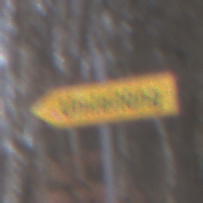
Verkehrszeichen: UmleitungswegweiserLinksweisend
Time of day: Midday
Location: Outdoor (Nature)
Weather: Overcast
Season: Autumn
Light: Natural